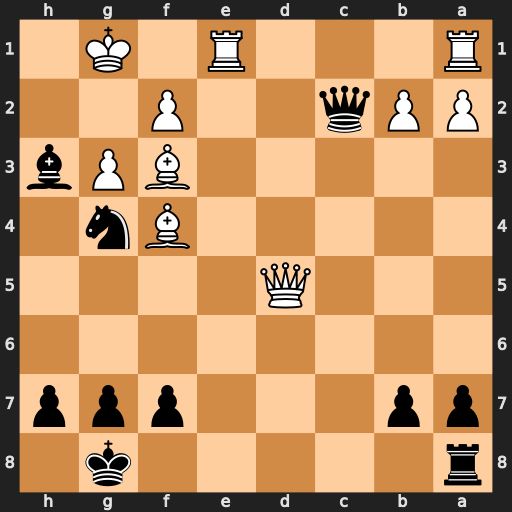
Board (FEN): r5k1/pp3ppp/8/3Q4/5Bn1/5BPb/PPq2P2/R3R1K1
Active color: b
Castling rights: -
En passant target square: -
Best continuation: Qxf2+ Kh1 Qh2#